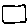
Label: square